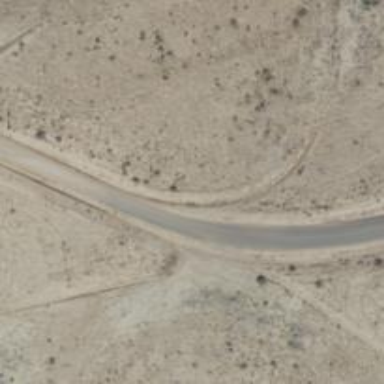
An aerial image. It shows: Tertiary road.